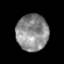
Tissue: prostate
Cell type: T cells
Senescence score: 0.3087
Nuclear area (px): 1134
Mean DAPI intensity: 139.876